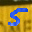
Label: 5